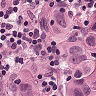
Metastatic tissue present: yes